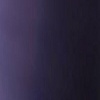
Label: space